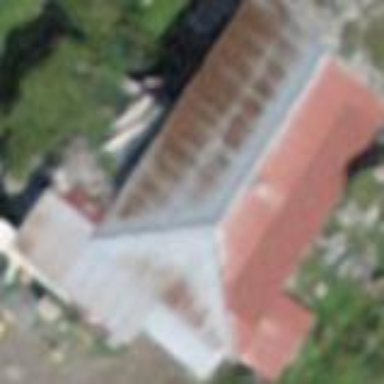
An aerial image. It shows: Farm auxiliary building.